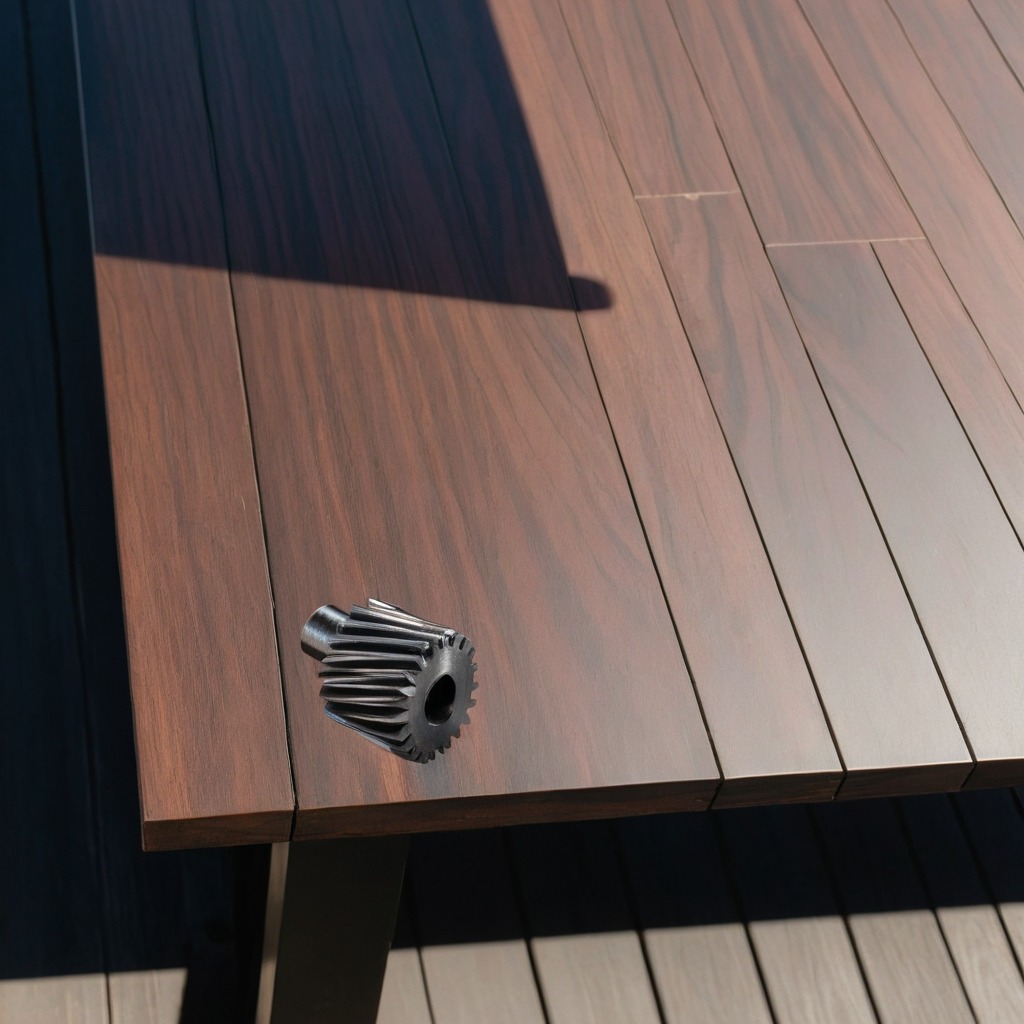
A steel gear with teeth is lying on the wooden workbench.